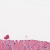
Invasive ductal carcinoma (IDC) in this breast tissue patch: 1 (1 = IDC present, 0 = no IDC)